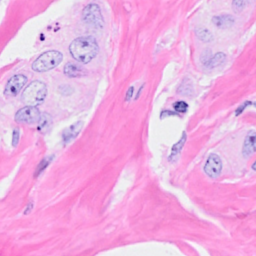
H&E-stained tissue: Breast